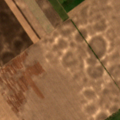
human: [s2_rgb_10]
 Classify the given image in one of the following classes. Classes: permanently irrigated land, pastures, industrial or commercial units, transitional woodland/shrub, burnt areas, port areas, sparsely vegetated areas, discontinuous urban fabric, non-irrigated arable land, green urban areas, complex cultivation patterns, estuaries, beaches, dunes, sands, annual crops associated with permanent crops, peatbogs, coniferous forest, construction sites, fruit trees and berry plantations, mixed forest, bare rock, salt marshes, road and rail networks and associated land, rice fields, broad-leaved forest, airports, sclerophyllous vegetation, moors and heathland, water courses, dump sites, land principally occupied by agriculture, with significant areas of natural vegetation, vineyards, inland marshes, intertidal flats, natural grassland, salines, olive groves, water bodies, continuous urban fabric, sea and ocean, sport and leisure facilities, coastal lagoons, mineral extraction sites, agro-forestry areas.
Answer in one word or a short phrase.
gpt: non-irrigated arable land